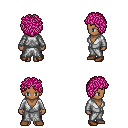
a pixel art fantasy rpg character, female body template, human, dark skin, white robe, metal pants, pink curly afro hairstyle, brown shoes, four views (front, back, left, right), 2x2 character sprite sheet, small pixel art, hard edges, no anti-aliasing